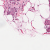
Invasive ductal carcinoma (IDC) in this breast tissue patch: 1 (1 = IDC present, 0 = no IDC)